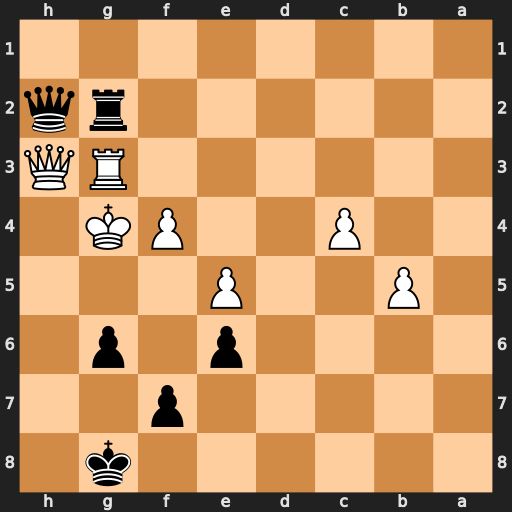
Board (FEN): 6k1/5p2/4p1p1/1P2P3/2P2PK1/6RQ/6rq/8
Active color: b
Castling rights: -
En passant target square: -
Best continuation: Rxg3+ Qxg3 Qh5#